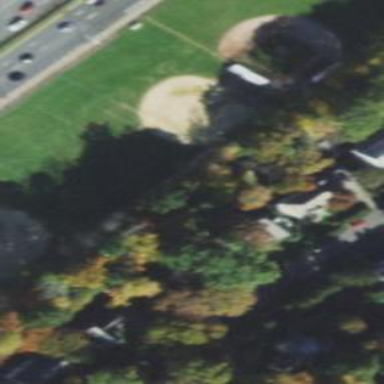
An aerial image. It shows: Baseball pitch for leisure land activities.